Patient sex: M
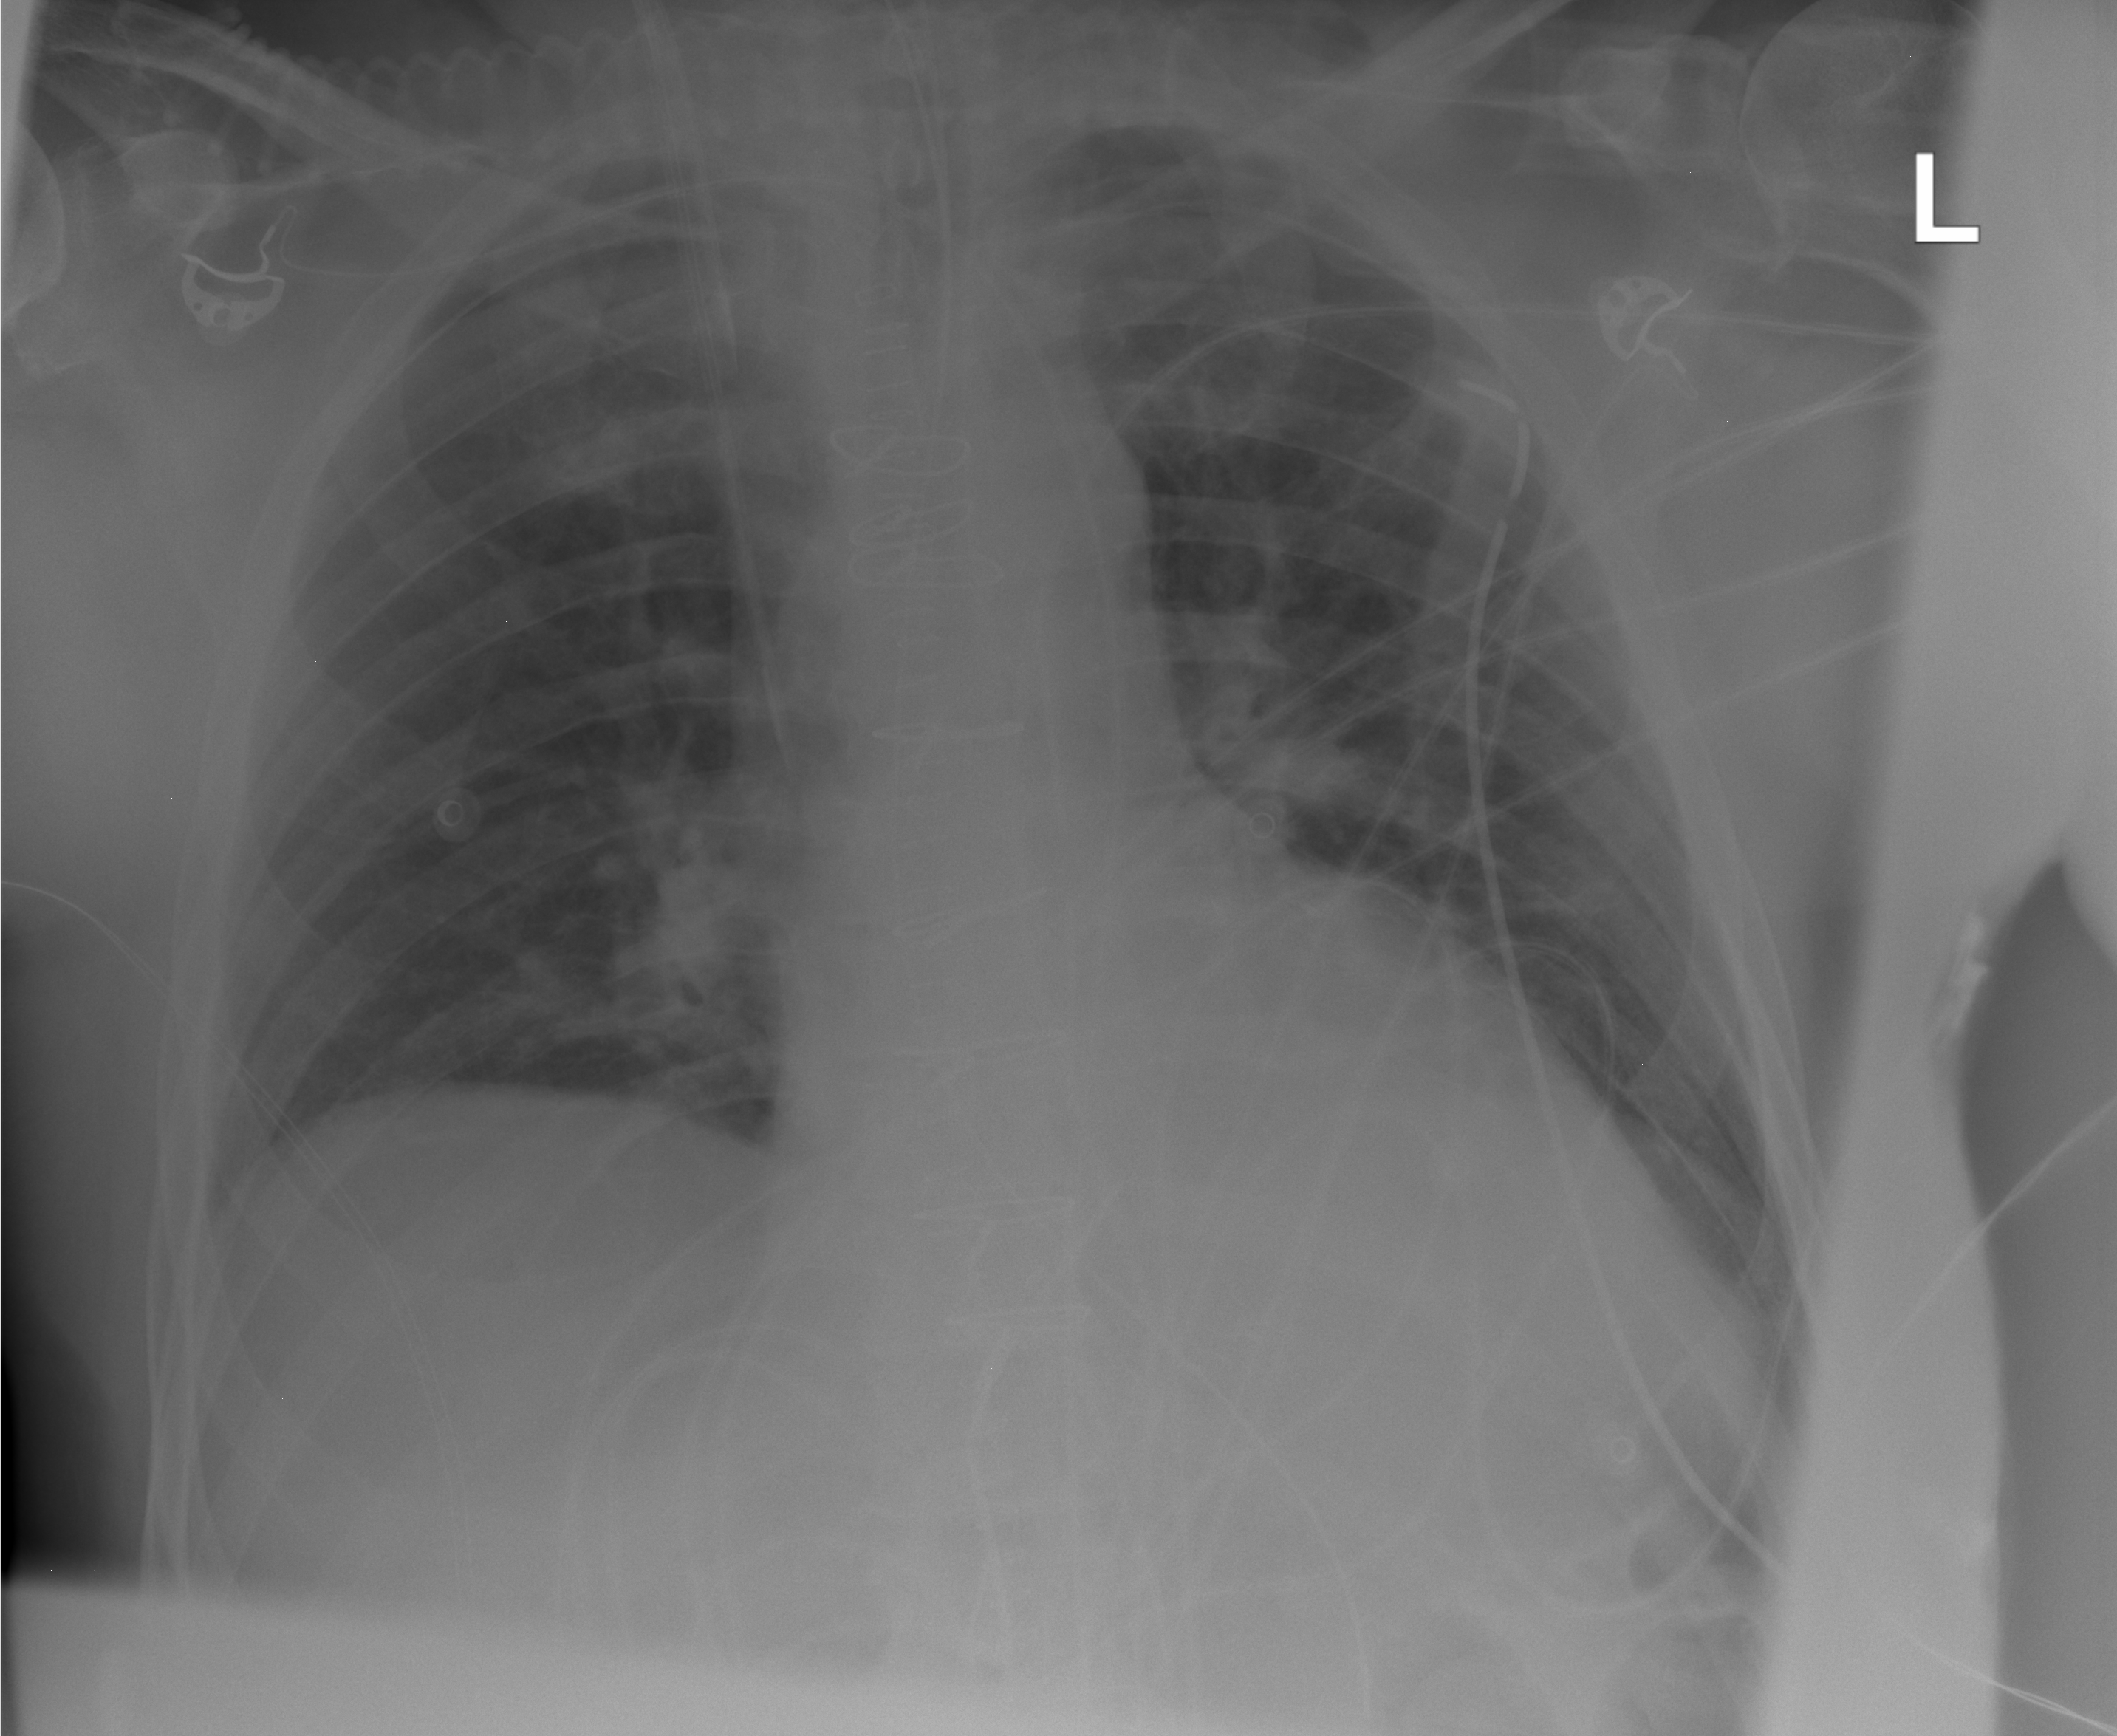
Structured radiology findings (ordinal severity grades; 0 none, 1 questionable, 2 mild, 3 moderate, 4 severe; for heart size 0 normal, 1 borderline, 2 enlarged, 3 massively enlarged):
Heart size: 2
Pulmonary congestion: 1
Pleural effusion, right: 0
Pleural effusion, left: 2
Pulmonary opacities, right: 0
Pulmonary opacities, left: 0
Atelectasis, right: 0
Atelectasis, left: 0